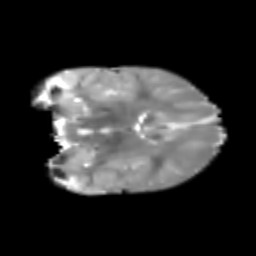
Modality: T2w
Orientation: coronal
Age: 6
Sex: male
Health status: healthy